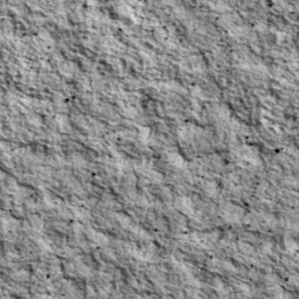
Label: non_frost